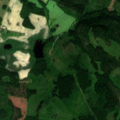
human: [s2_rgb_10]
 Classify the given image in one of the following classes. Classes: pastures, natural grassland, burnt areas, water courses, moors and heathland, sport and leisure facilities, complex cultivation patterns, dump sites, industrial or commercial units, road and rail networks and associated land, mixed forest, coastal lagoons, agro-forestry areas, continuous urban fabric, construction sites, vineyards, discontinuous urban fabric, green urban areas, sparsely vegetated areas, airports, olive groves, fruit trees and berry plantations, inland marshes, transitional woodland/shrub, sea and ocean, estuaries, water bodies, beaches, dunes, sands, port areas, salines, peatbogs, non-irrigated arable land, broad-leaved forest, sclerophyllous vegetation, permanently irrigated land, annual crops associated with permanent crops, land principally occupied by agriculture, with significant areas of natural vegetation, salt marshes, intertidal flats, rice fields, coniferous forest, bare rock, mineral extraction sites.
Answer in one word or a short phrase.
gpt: non-irrigated arable land, mixed forest, transitional woodland/shrub